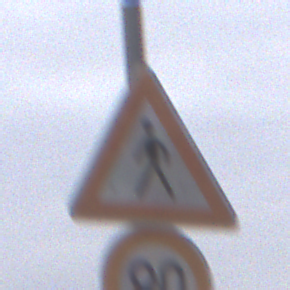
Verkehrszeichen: FussgaengerRechts
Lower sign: Geschwindigkeit90
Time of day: MorningAfternoon
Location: Outdoor (Urban)
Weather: Overcast
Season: NotSpecified
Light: Natural